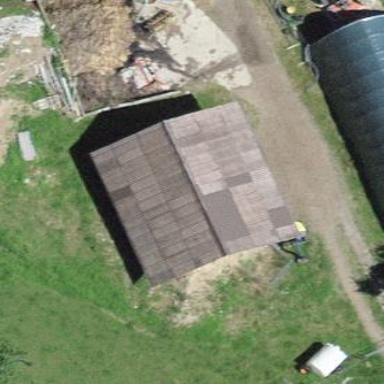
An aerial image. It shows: Shed.